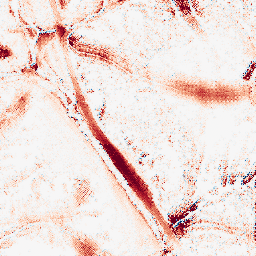
Category: morphological
Decomposition family: morphological
Decomposition parameters: operation: opening
size: 20
Upsampling method: regularized
Upsampling parameters: scale: 2
lambda_reg: 0.1
Upsampling scale: 2